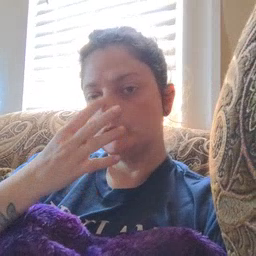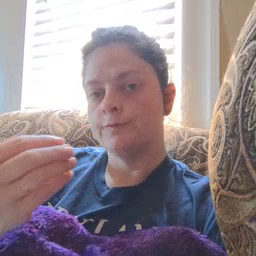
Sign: wolf